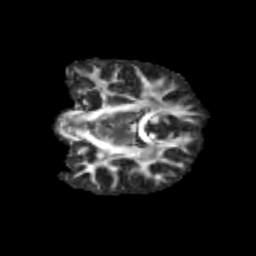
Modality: FA
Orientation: coronal
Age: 12
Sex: male
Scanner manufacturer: siemens
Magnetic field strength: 3 T
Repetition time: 3.8 s
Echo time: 0.07 s